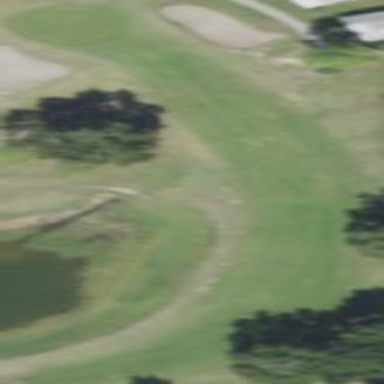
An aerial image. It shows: Scenic golf fairway.